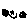
Label: smiley face